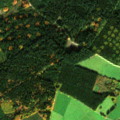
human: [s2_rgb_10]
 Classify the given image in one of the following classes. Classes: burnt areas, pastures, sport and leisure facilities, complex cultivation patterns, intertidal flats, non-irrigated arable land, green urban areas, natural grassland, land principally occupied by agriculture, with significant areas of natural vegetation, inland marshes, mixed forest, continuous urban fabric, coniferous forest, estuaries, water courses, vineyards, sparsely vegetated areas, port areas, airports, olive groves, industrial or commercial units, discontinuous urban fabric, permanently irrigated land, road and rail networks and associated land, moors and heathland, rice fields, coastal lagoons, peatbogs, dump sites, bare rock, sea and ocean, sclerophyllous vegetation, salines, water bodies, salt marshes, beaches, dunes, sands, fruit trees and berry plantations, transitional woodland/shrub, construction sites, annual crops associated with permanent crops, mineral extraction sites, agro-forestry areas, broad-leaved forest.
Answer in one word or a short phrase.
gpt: pastures, coniferous forest, mixed forest, transitional woodland/shrub